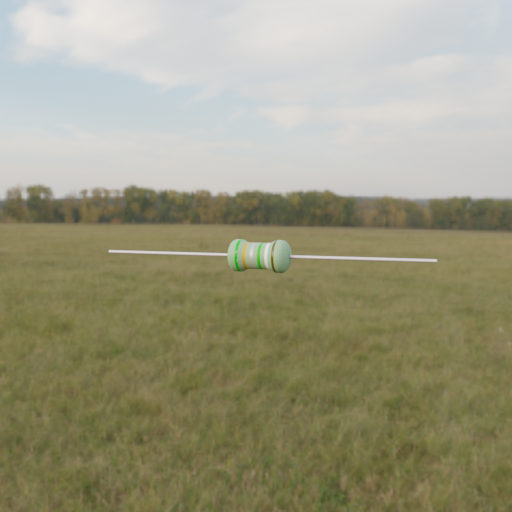
Resistor colour bands (in order): green, gold, silver, green, white, brown